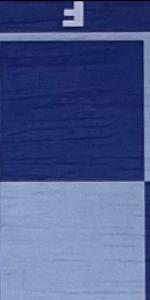
Label: Empty